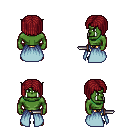
a pixel art fantasy rpg character, male body template, orc, green skin, overskirt, gold greaves, brunette pageboy hairstyle, ghillies, dagger, four views (front, back, left, right), 2x2 character sprite sheet, small pixel art, hard edges, no anti-aliasing